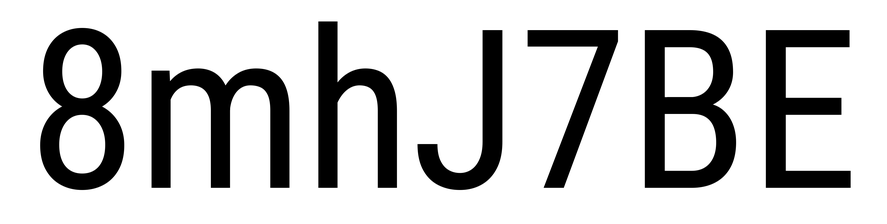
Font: Roboto_Condensed_Regular